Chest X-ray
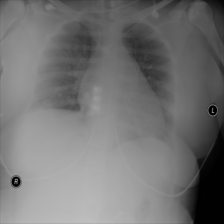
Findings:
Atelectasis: negative
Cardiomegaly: negative
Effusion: negative
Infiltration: negative
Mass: negative
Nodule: negative
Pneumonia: negative
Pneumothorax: negative
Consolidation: negative
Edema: negative
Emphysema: negative
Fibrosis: negative
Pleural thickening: negative
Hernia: negative